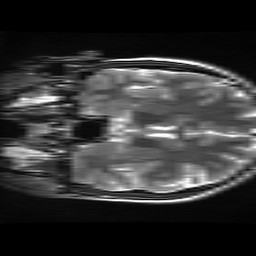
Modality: T2w
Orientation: coronal
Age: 19
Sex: female
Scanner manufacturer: ge
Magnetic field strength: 3 T
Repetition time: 4.758 s
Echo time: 0.09974 s